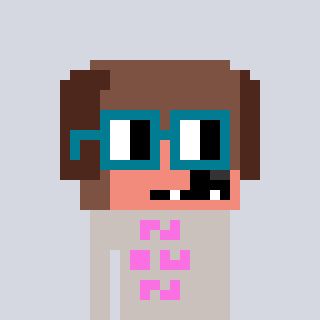
a pixel art character with square dark green glasses, a dog-shaped head and a foggrey-colored body on a cool background